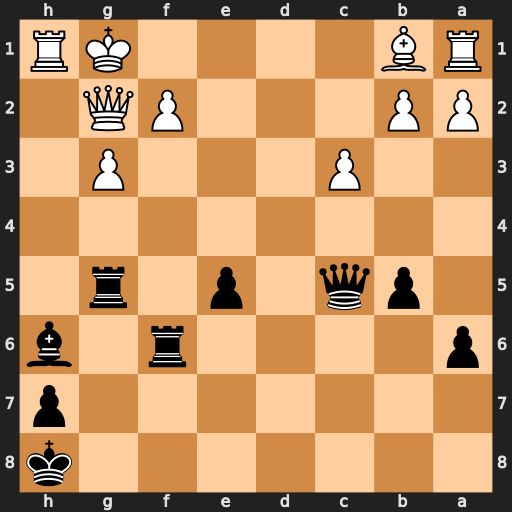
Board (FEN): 7k/7p/p4r1b/1pq1p1r1/8/2P3P1/PP3PQ1/RB4KR
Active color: b
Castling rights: -
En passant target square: -
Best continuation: Rxf2 Qxf2 Rxg3+ Kf1 Qc4+ Ke1 Re3+ Qxe3 Bxe3